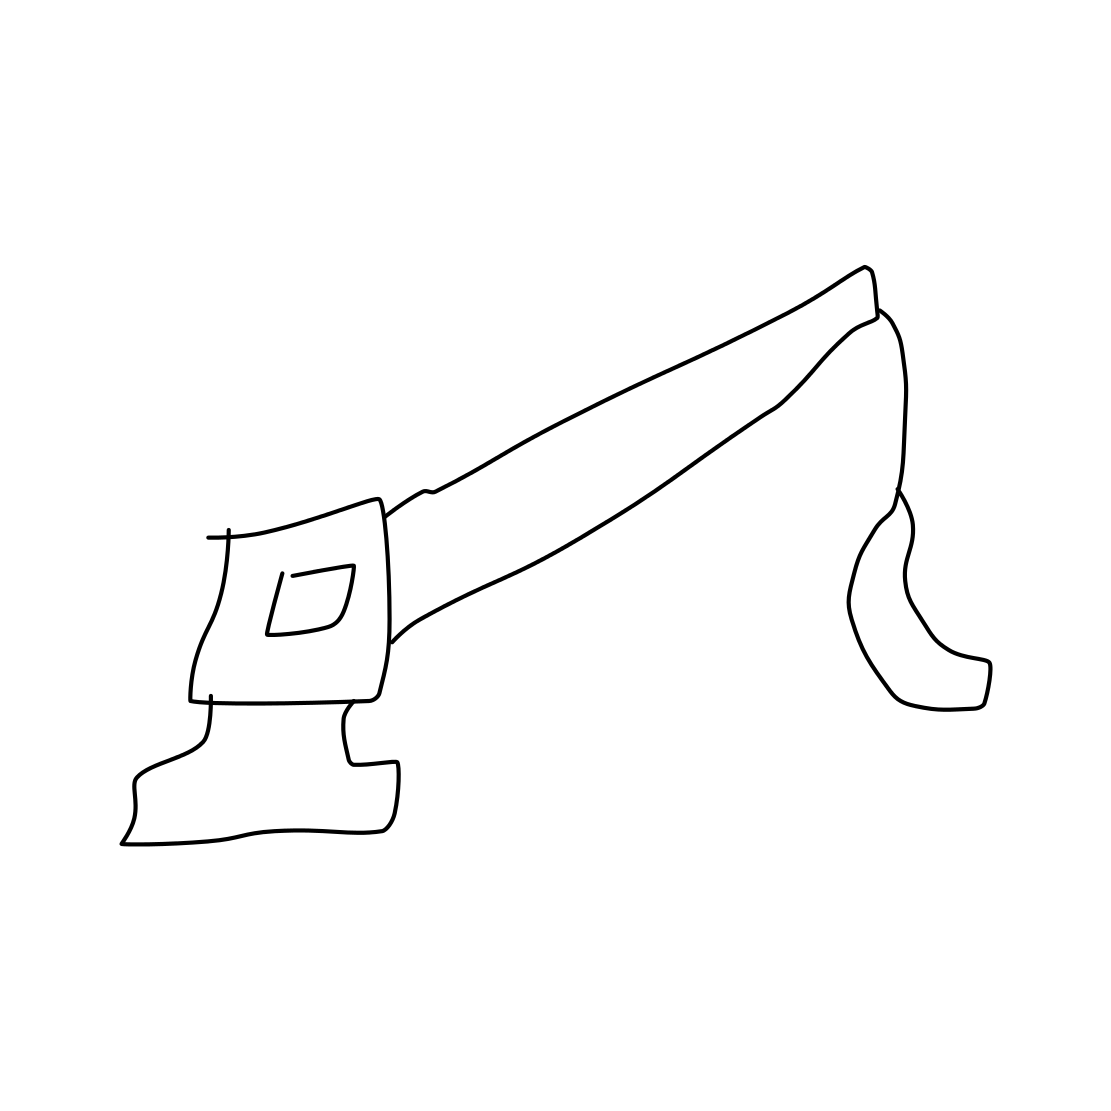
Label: crane (machine)